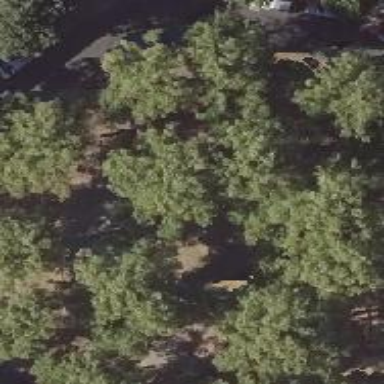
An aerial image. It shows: Deciduous broadleaved tree in park.